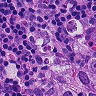
Metastatic tissue present: yes